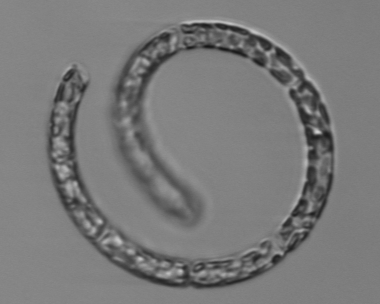
Label: Guinardia_striata